Interaction volume radius: 10 \u00c5
Interaction volume height: 30 \u00c5
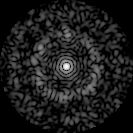
Disorder parameter: 0.8111